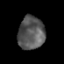
Tissue: prostate
Cell type: T cells
Senescence score: 0.2762
Nuclear area (px): 862
Mean DAPI intensity: 86.95